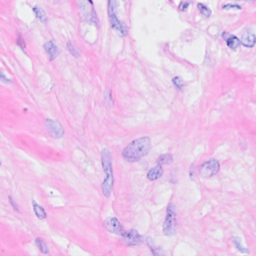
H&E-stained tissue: Breast